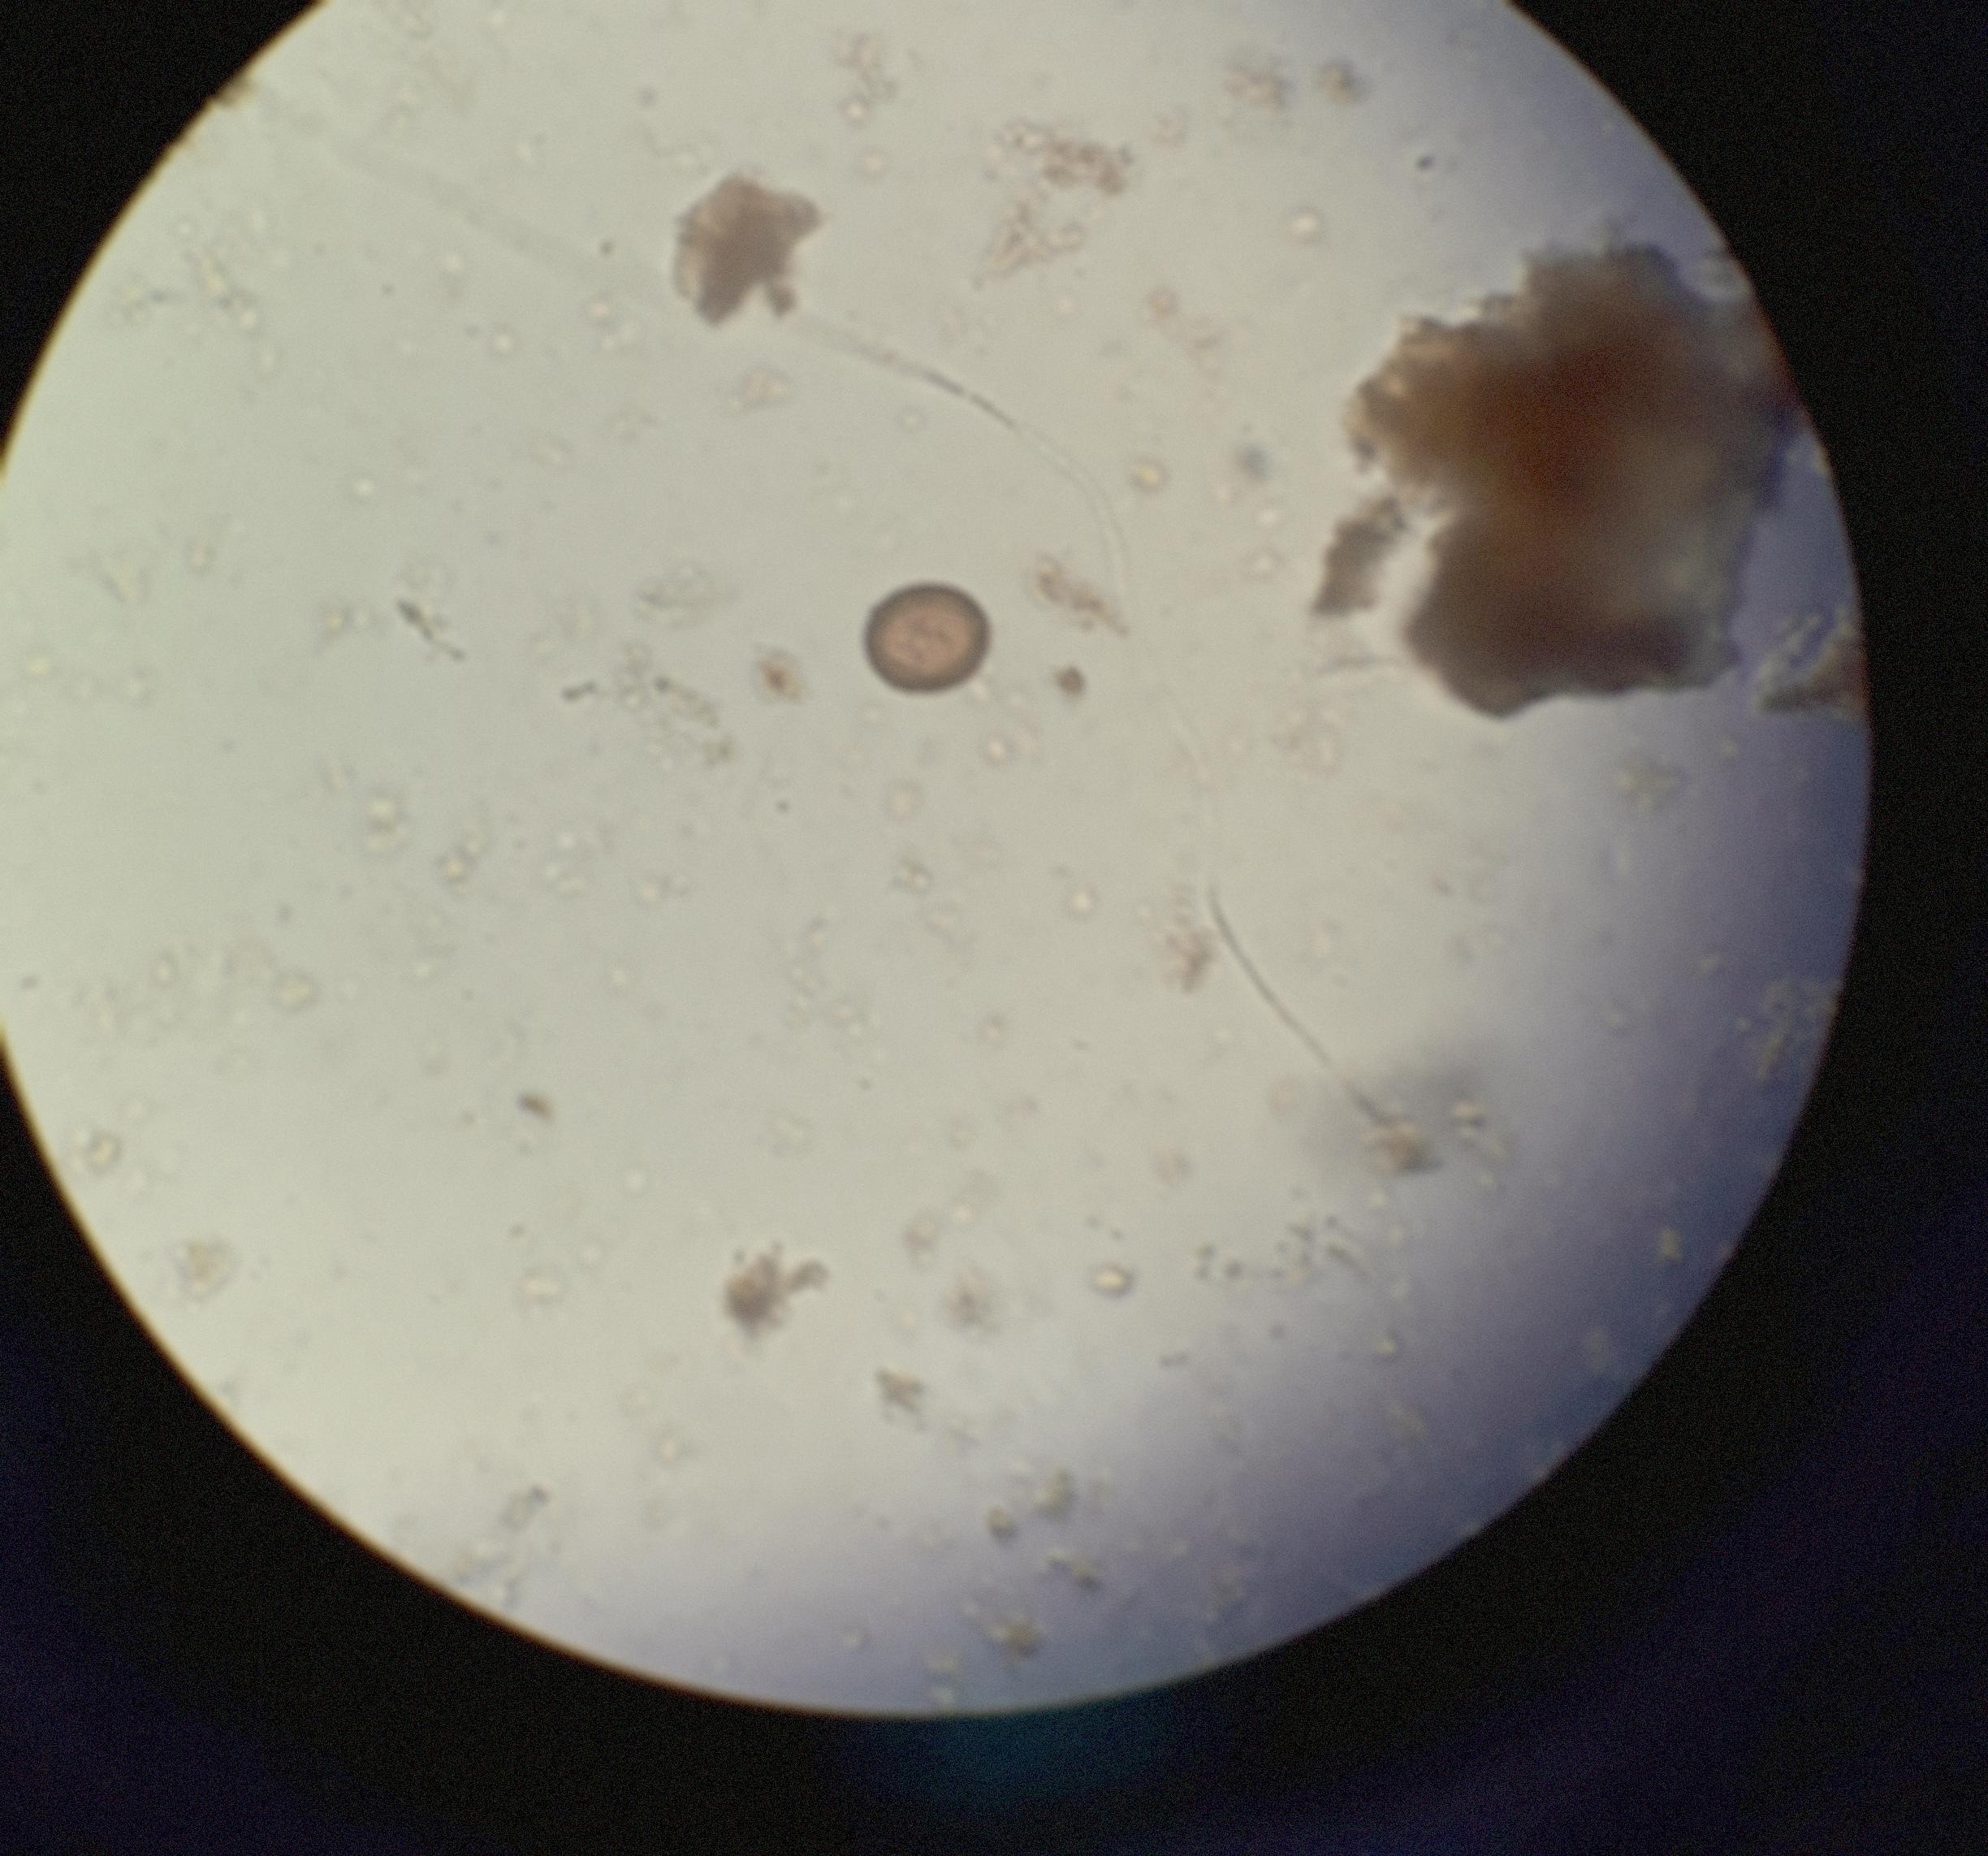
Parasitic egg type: Taenia spp. egg